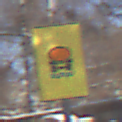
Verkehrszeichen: FahrzeugeMitWassergefaehrdenderLadungOhnePfeilsymbol
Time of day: MorningAfternoon
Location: Outdoor (Special)
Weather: Clear
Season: Winter
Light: Natural